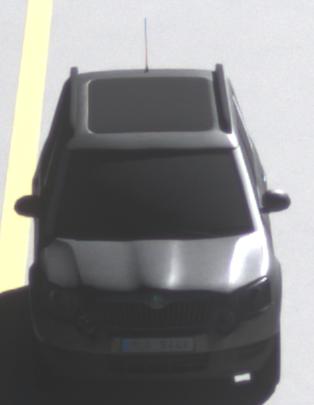
Make: Skoda
Model: Yeti 1.2 TSI
Detailed model: Yeti
Model produced from: 2009/11
Model produced until: 2011/10
Doors: 5
Color: gray
Road condition: dry road
Daytime: morning or afternoon
Contrast: high contrast